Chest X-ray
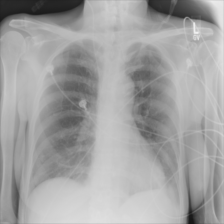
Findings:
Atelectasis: negative
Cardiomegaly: negative
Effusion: negative
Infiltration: negative
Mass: negative
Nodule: negative
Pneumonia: negative
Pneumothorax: negative
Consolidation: negative
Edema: negative
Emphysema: negative
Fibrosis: negative
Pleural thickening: negative
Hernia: negative